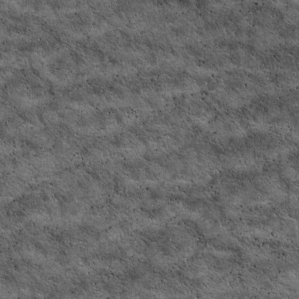
Label: non_frost